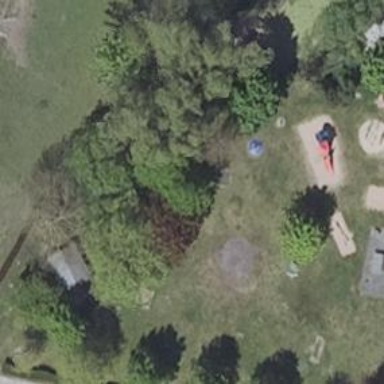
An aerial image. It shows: Playground area for leisure activities on the land.